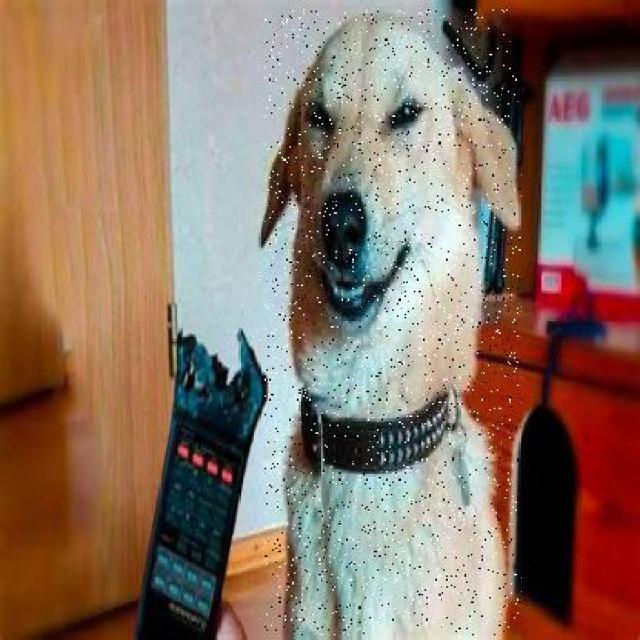
Healthy canine skin — no visible lesions, inflammation, or abnormalities. The skin and coat appear normal.